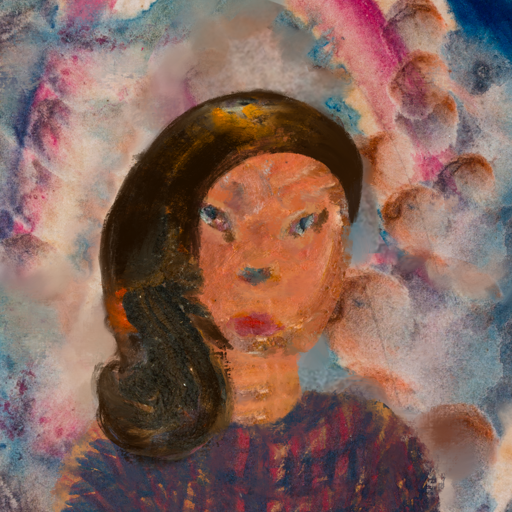
Background: Rupkatha, Head And Neck Front: Boggyland, Face Front: Boggyland, Bust: In_The_Sun, Hair Front: Gypsy_Queen, Head Accessory: Blank, Second Necklace: Blank, Necklace: Blank, Baby: Blank